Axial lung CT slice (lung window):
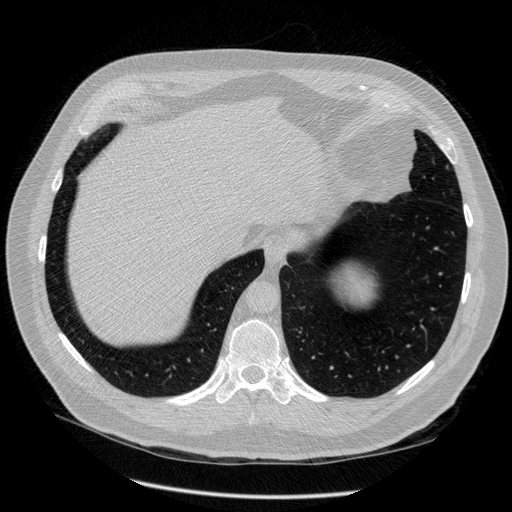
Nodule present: no